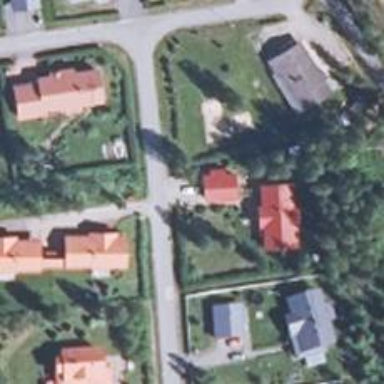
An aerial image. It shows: Living street.